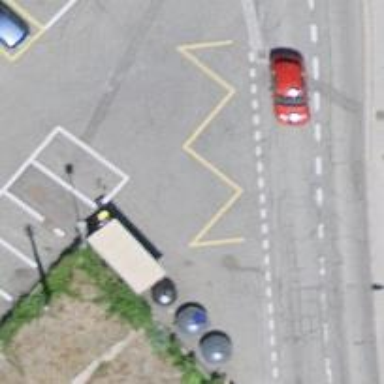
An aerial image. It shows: Bus stop with platform for public transport.